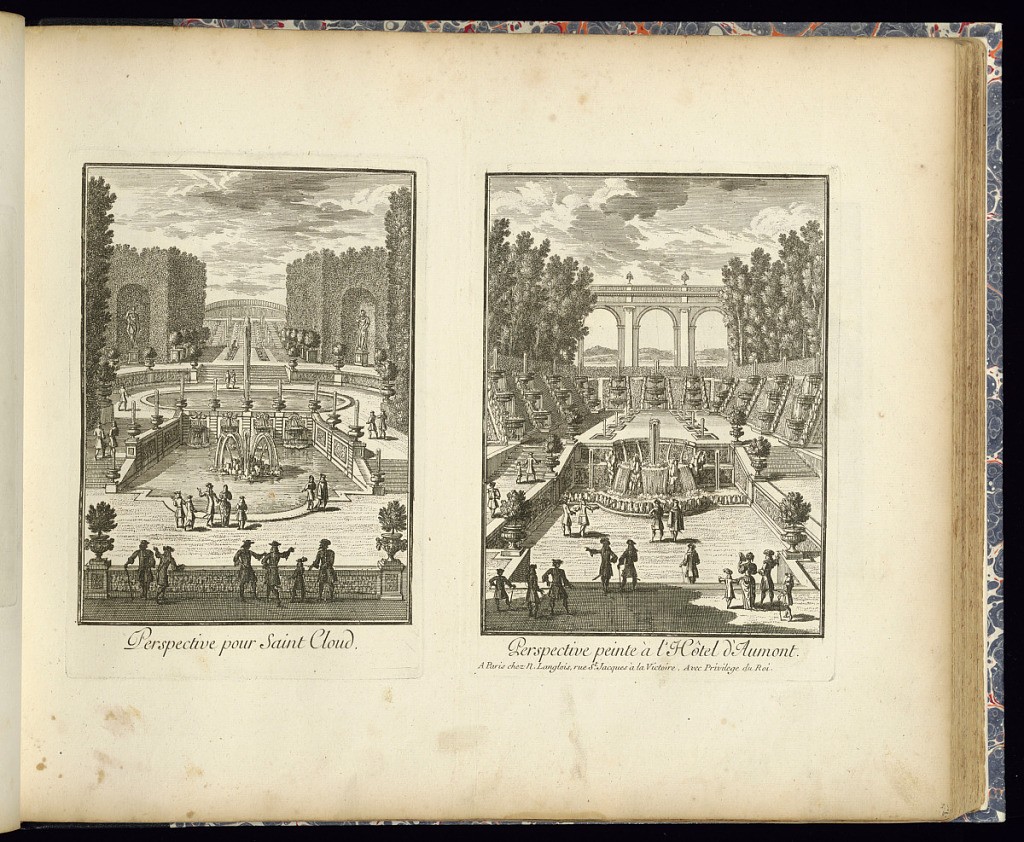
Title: Perspective pour Saint Cloud (Left Plate)
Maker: Gabriel Perelle, French, 1604–1677
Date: late 17th century
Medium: Etching on laid paper
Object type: Print
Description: Two plates printed on the same sheet, side by side. The left plate illustrates a view of the Saint Cloud gardens with fountain, basins, jets of water and cascades on different levels, framed by hedge walls with niches and statues, planted vases, and figures throughout. The right plate illustrates a view of the garden of the Hôtel d'Aumont with cascading fountains over basins, jets of water, and rockwork, planted vases, trees and arches in the background. Figures throughout the grounds. The plates are titled.